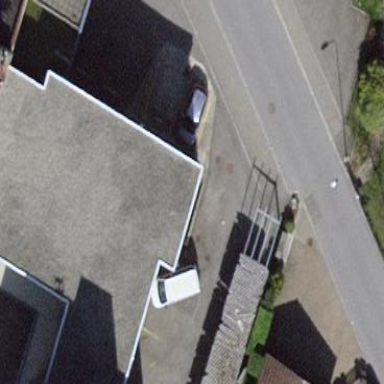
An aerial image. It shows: Commercial building.